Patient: sex F, age 38
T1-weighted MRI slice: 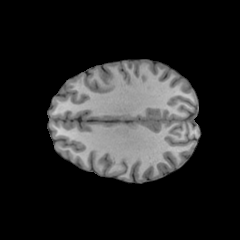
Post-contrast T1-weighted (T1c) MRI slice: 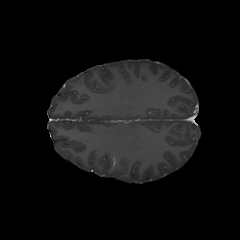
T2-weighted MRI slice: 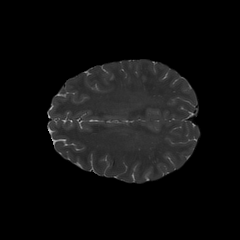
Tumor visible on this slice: yes
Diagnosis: Astrocytoma, IDH-mutant
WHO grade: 2